Question: I have this line of code which goes over the line and when testing for pep8 errors I get:
line too long. So to try and fix this I used slash('') but then I get continuation line over-indented for visual indent. What can I do to fix this?

Things I've tried:
'''
if first_index < 0 or second_index > self._number_of_plates - 1:
raise ValueError
continuation line over-indented for visual indent
if first_index < 0 \
or second_index > self._number_of_plates - 1:
raise ValueError
continuation line over-indented for visual indent
if first_index < 0 or second_index > self._number_of_plates - 1:
raise ValueError
continuation line over-indented for visual indent
if first_index < 0 or second_index > self._number_of_plates - 1:
raise ValueError
continuation line over-indented for visual indent
'''
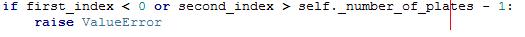
Answer: The line-extending backslash has the issue of having trailing whitespace that can break your code. This is a popular fix and is PEP8-compliant:
'''
if (first_index < 0 or
second_index > self._number_of_plates - 1):
'''